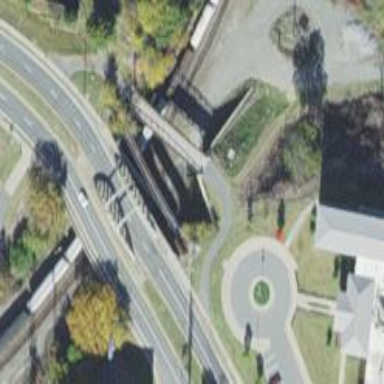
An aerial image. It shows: Path crossing over beam bridge.